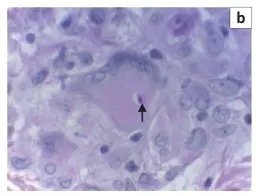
PAS stain 40x reveals the presence of intracellular uninucleate oval yeast-like, narrow-neck budding fungal organisms.
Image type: pathology (pas)